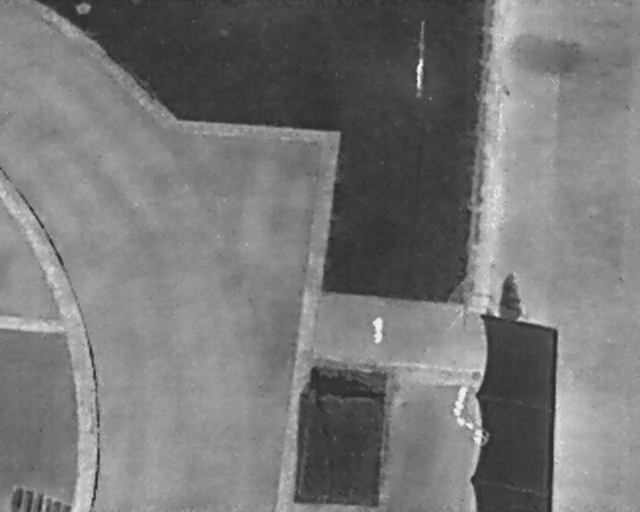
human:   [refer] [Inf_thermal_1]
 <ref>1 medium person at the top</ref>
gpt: <box>[[63, 13, 68, 15, 2]]</box>